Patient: sex M, age 43
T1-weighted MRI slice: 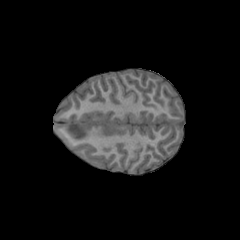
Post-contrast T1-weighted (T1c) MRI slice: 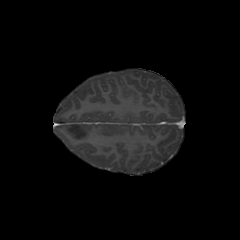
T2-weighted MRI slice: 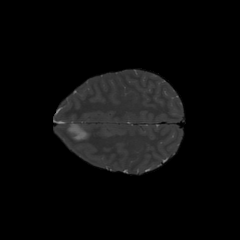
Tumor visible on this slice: yes
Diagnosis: Astrocytoma, IDH-mutant
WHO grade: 4